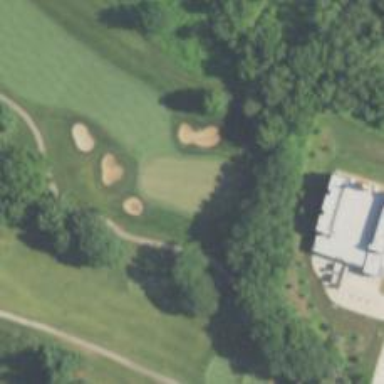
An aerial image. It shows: View of golf hole.